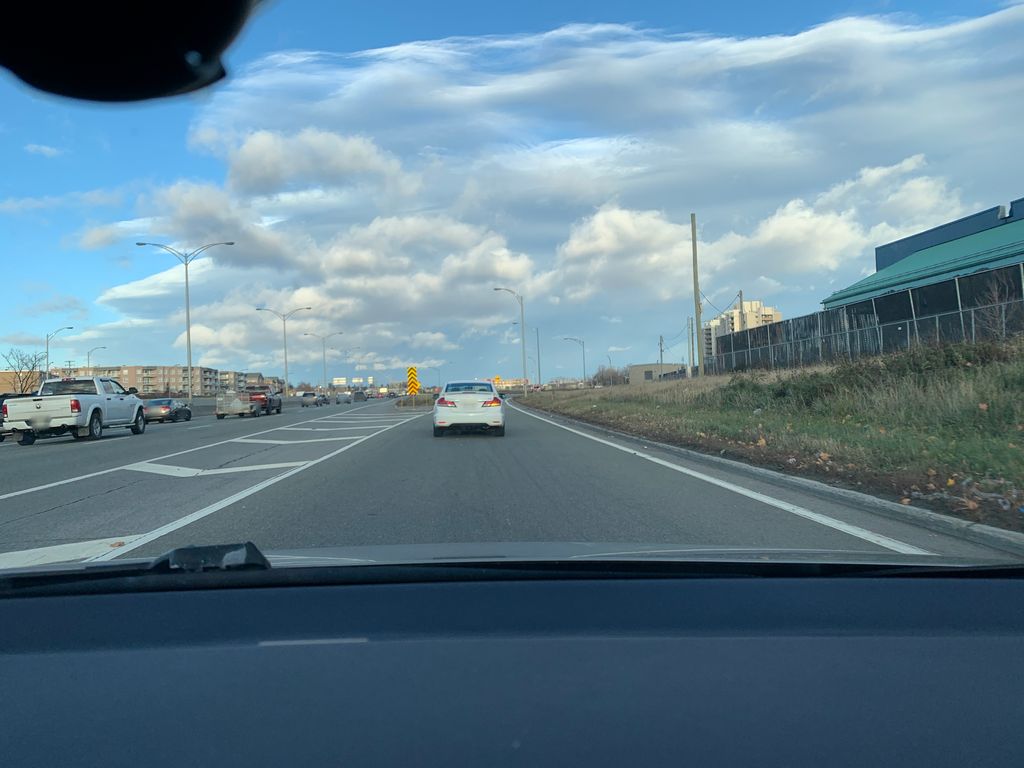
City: quebec_city